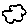
Label: cloud